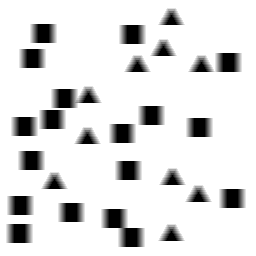
Squares: 18
Triangles: 10
Stars: 0
Total shapes: 28